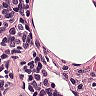
Metastatic tissue present: no